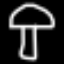
Label: mushroom